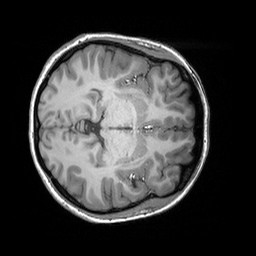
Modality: T1w
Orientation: axial
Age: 19
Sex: female
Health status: healthy
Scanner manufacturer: siemens
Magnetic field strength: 3 T
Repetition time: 2.3 s
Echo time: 0.00303 s